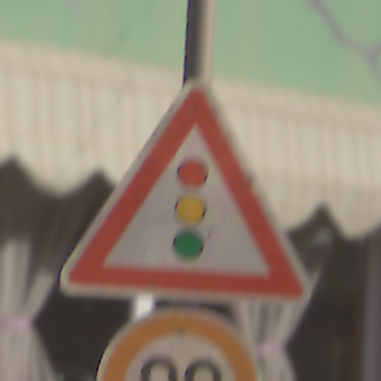
Verkehrszeichen: Lichtzeichenanlage
Zusatzzeichen unten: Geschwindigkeit80
Umgebung: Outdoor, Special
Tageszeit: MorningAfternoon
Wetter: PartlyCloudy
Licht: Natural
Jahreszeit: NotSpecified
Kontrast: HighContrast